Field crop: tomato
Growth stage: 1
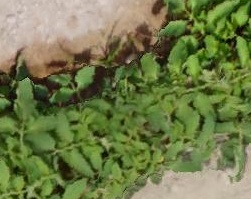
Species: tomato